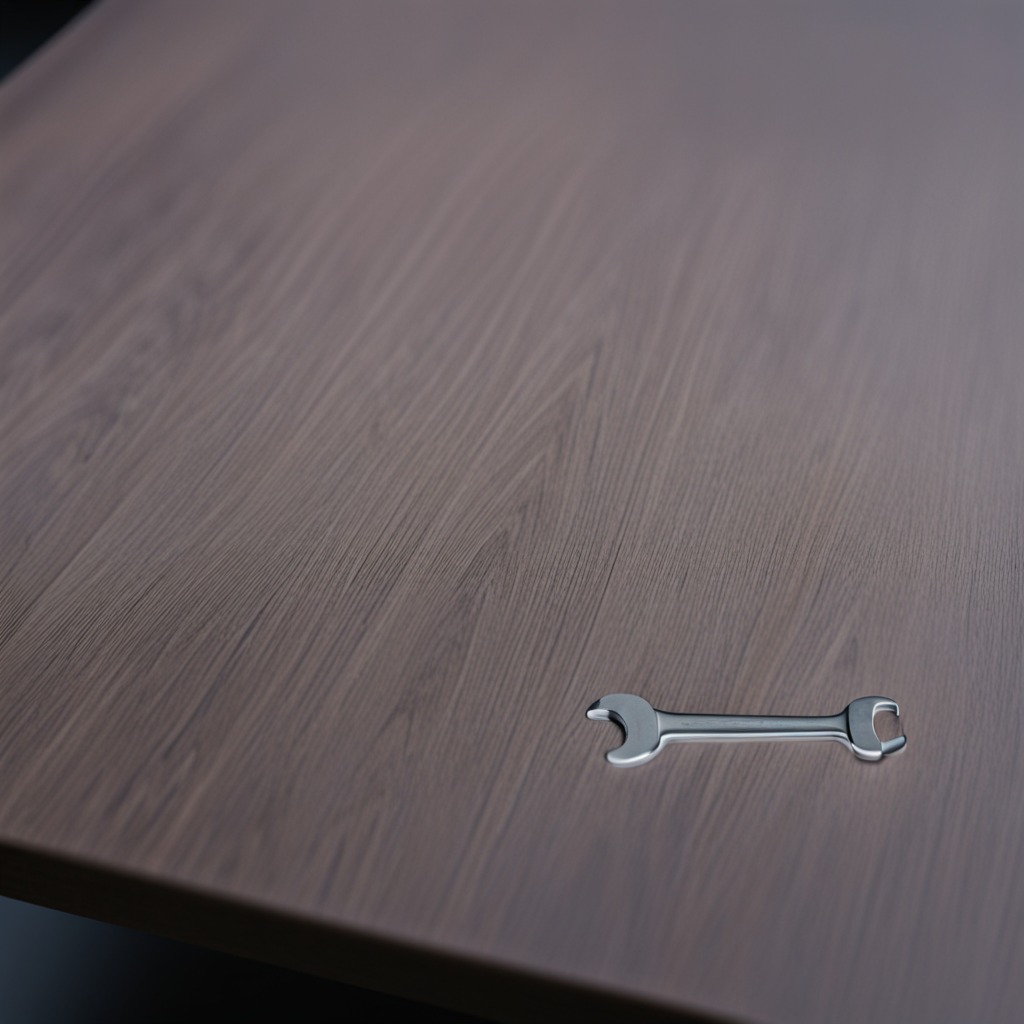
A wrench is lying on the old table with faint burn marks in a small garage at twilight.